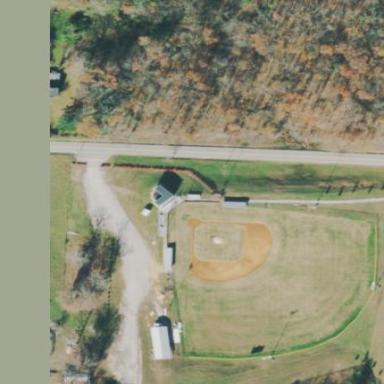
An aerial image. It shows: Baseball pitch for leisure and sports activities.